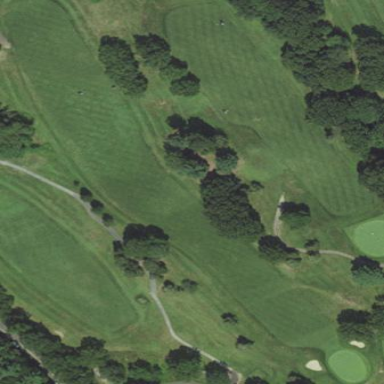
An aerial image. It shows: Grassy area designated as golf fairway.